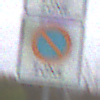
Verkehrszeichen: BeginnEingeschraenktesHalteverbotZone
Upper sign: BeginnZone30
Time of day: Midday
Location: Outdoor (Suburban)
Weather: Overcast
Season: NotSpecified
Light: Natural